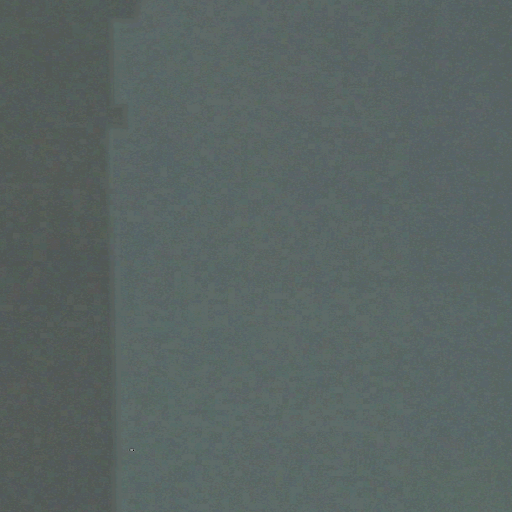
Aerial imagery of island in Alabama named Fennel Island (historical) containing only open water